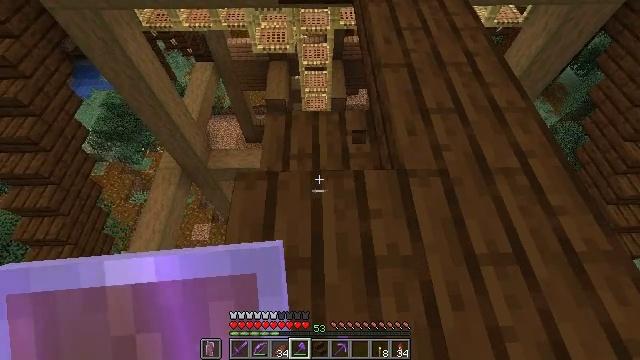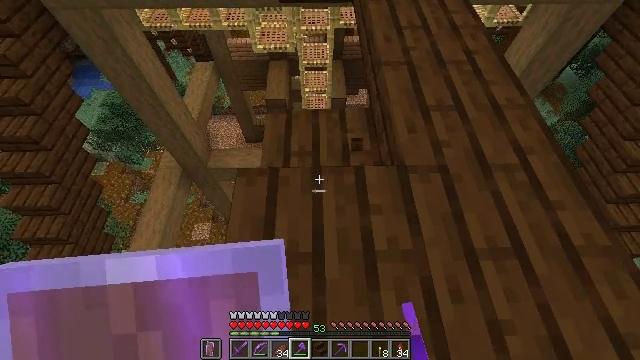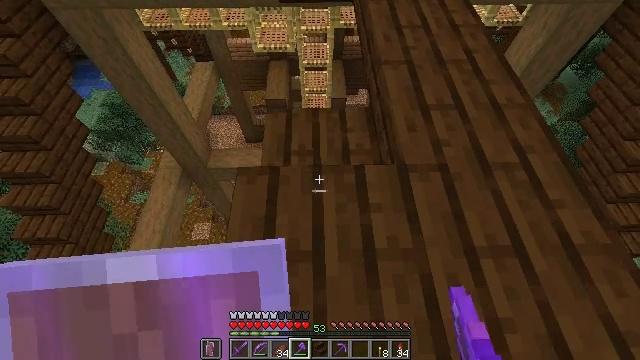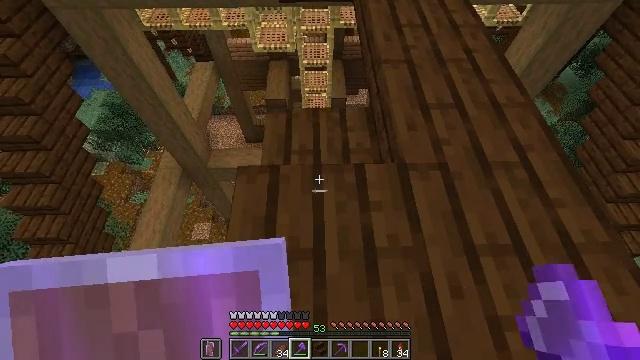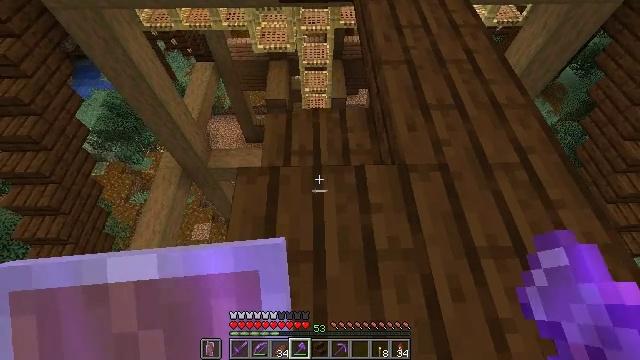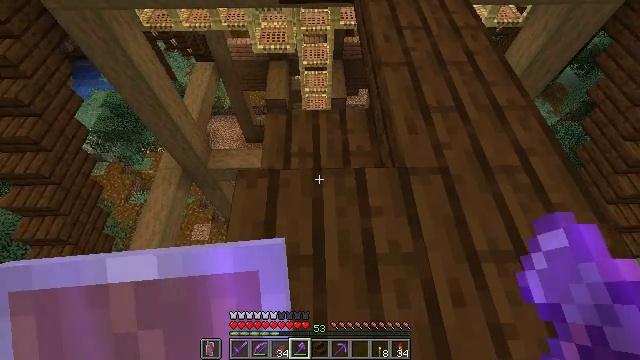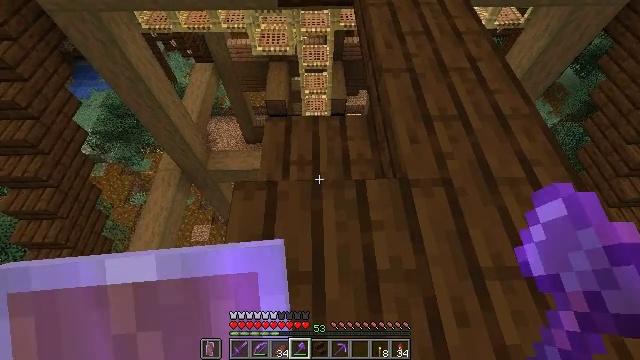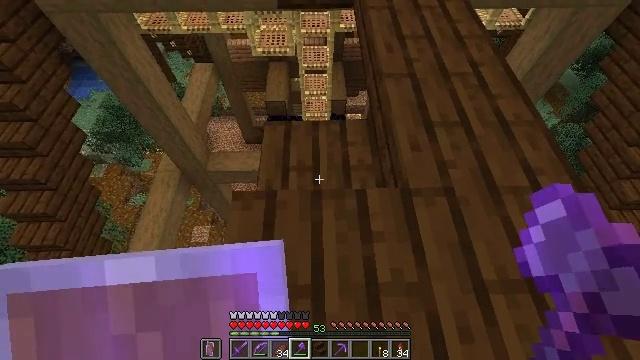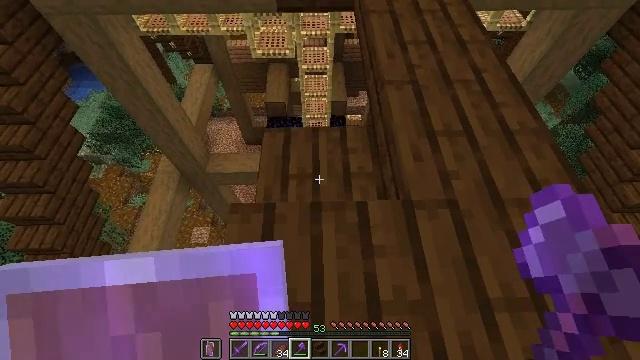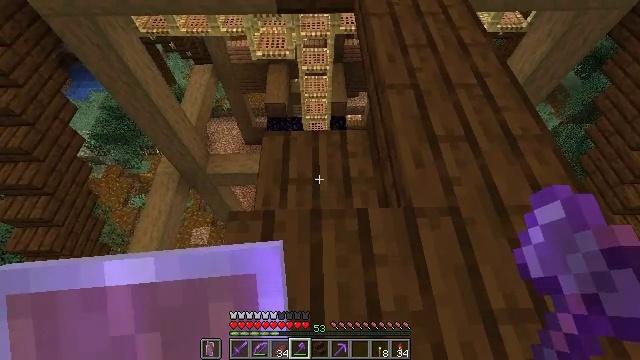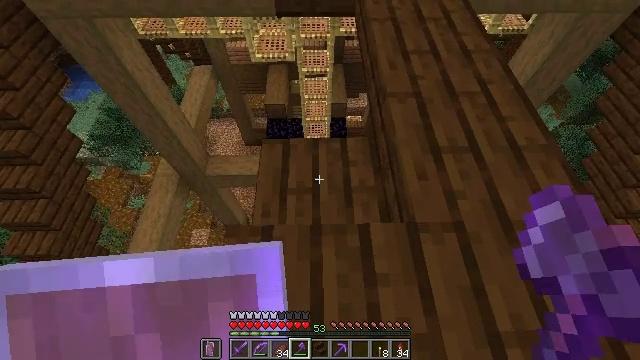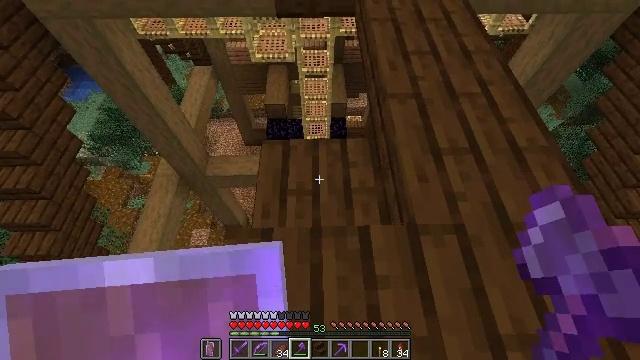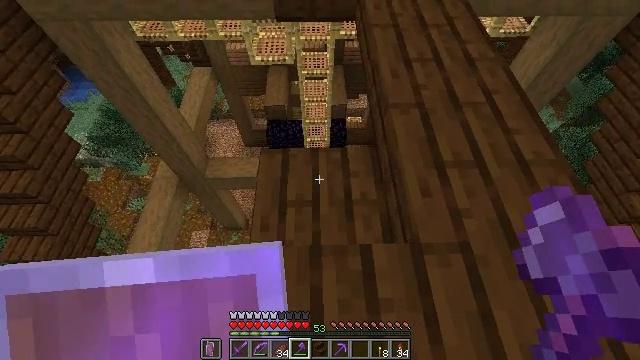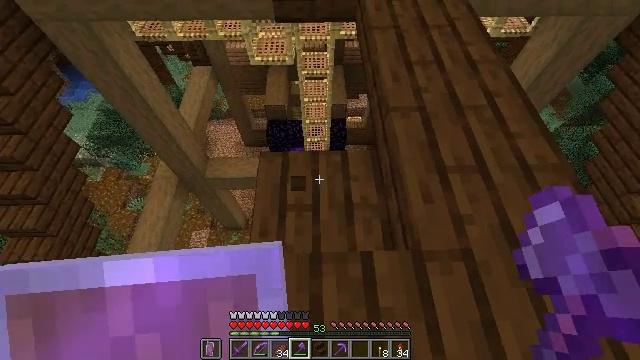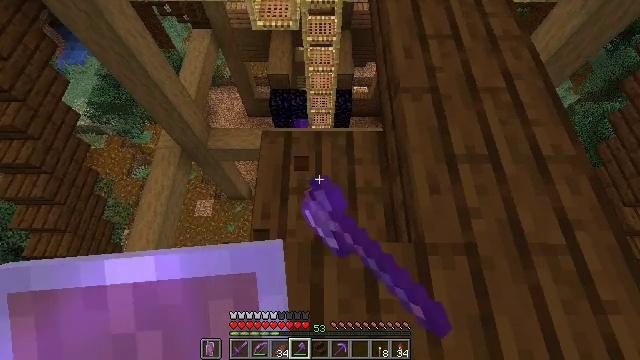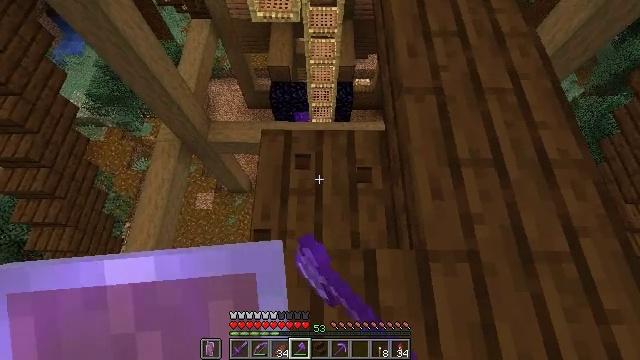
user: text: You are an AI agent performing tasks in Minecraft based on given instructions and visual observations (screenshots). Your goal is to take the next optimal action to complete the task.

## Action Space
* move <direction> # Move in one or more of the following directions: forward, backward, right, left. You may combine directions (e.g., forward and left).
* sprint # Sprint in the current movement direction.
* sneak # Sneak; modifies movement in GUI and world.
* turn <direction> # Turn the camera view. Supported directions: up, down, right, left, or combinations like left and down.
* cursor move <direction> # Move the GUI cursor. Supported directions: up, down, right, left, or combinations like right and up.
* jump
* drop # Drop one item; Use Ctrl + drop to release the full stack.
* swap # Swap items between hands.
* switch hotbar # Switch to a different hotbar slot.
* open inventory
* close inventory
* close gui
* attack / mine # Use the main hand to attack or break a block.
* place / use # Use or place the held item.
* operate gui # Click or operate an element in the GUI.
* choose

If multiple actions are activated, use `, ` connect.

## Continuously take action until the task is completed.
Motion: motion action
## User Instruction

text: Gather dark oak slab from the structure.
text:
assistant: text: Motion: sneak
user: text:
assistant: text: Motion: sneak
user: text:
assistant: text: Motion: sneak
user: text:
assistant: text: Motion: move forward, sneak
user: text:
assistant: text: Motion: move forward, sneak
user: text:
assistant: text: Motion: move forward, sneak
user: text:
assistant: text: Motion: move forward, sneak
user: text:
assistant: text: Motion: move forward, sneak
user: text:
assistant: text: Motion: move forward, sneak
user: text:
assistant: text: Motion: move forward, sneak
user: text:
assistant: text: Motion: move forward, sneak
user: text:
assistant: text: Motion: move forward, sneak
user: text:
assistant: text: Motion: move forward, sneak, attack / mine
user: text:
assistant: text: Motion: move forward, sneak, turn left and down, attack / mine
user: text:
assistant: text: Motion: move forward, sneak, turn down, attack / mine
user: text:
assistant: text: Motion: move forward, sneak, turn down, attack / mine
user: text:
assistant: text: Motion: move forward, sneak, attack / mine
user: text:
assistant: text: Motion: move forward, sneak, turn down, attack / mine
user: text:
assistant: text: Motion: move forward, sneak, turn down, attack / mine
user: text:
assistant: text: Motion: move forward, sneak, attack / mine
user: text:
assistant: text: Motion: move forward, sneak, attack / mine
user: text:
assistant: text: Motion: move forward, sneak
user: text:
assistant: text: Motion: no_op